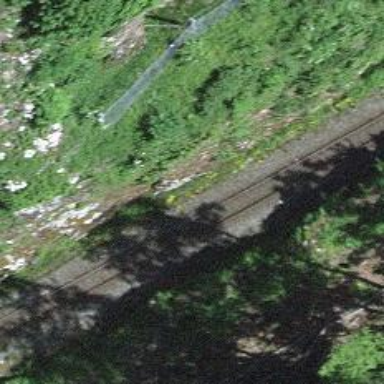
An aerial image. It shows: Abandoned railway.